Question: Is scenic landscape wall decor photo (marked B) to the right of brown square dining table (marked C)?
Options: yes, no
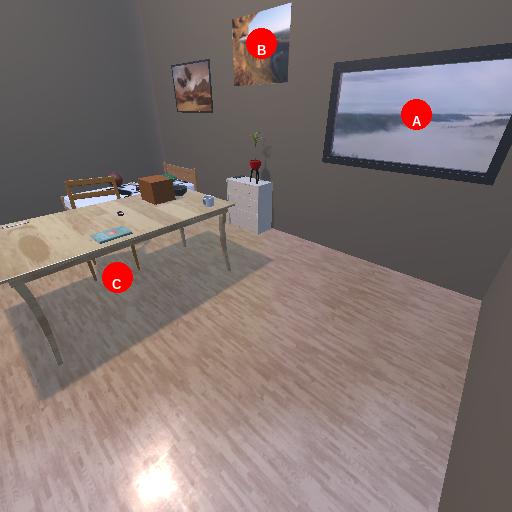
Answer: yes